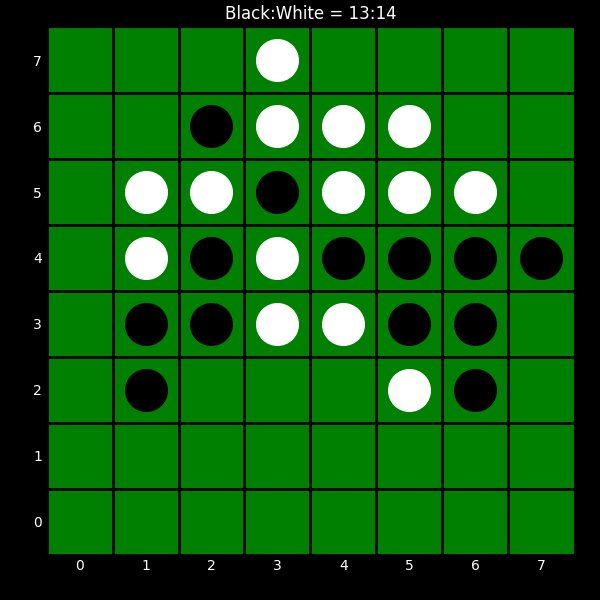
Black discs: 13
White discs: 14